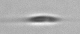
Label: Cylindrotheca_morphotype1